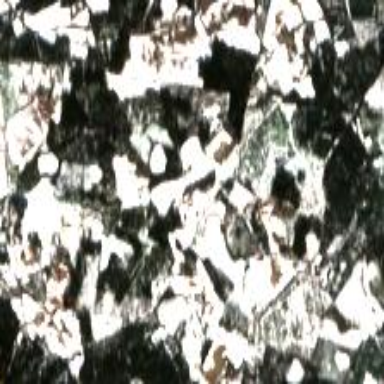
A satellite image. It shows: Mixed leaf woodland.